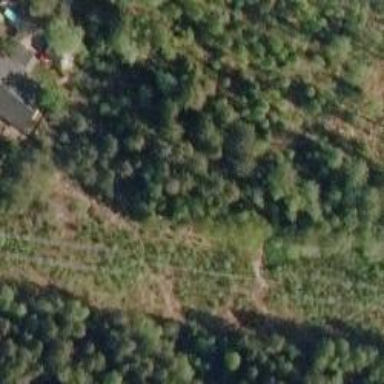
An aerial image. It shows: Fallen tree obstructing the path.